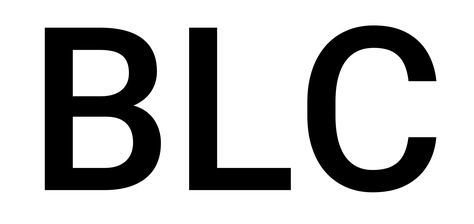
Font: Roboto_Medium